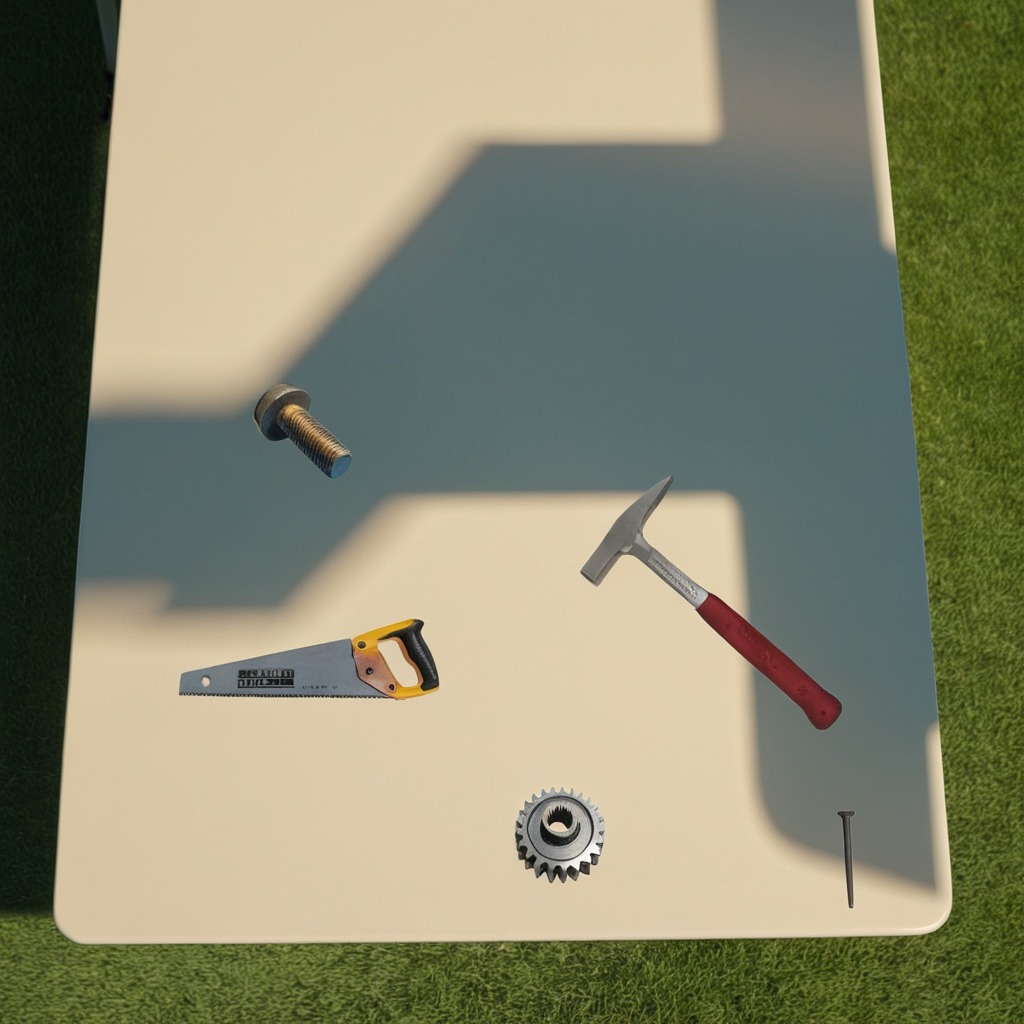
A steel gear with teeth, a metal machine screw, a hammer, an iron nail, and a handheld metal saw are lying on the clean utility table in a temporary outdoor tool station afternoon light present textured surface